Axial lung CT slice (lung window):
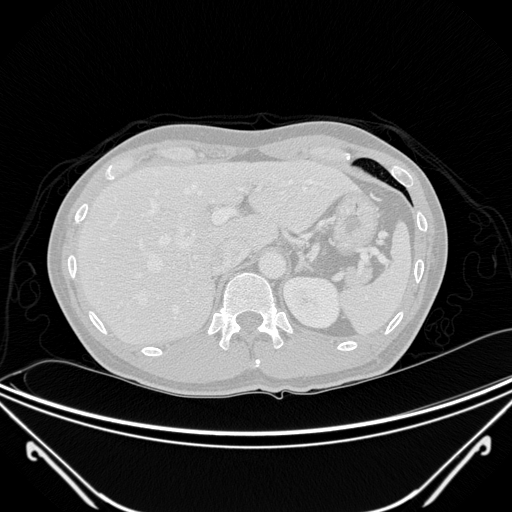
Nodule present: no